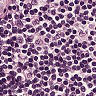
Metastatic tissue present: no